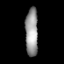
Tissue: prostate
Cell type: T cells
Senescence score: 0.7501
Nuclear area (px): 593
Mean DAPI intensity: 153.218